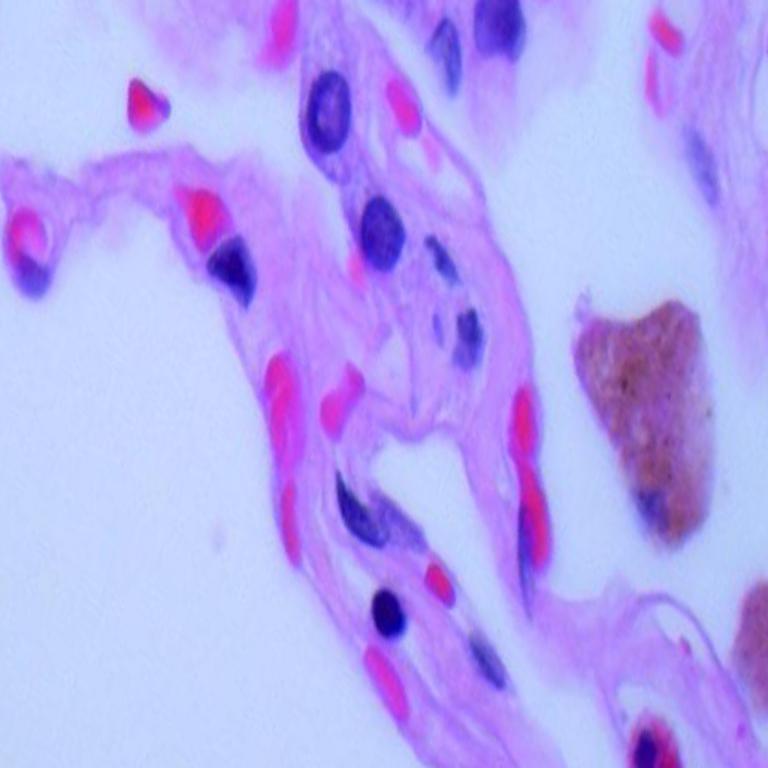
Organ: lung
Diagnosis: benign